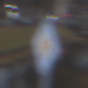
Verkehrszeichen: Vorfahrtsstrasse
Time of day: SunriseSunset
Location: Outdoor (Urban)
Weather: PartlyCloudy
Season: NotSpecified
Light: Natural